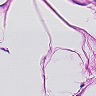
Metastatic tissue present: no